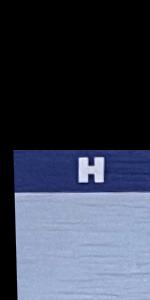
Label: Empty